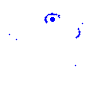
Particle: pion